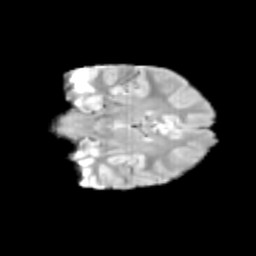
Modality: T2w
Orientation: coronal
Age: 12
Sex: male
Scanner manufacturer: siemens
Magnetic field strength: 3 T
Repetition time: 3.8 s
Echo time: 0.07 s